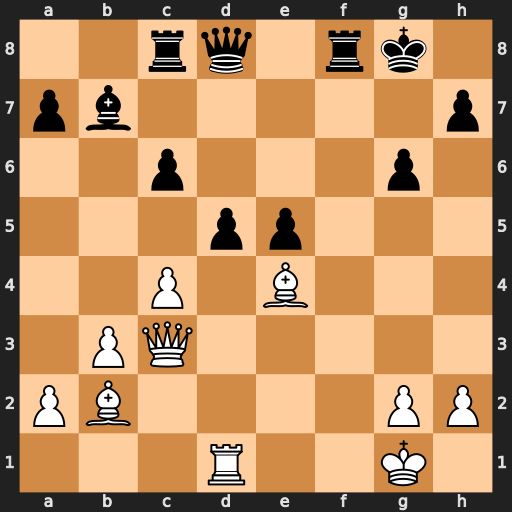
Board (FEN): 2rq1rk1/pb5p/2p3p1/3pp3/2P1B3/1PQ5/PB4PP/3R2K1
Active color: w
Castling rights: -
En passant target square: -
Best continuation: Qxe5 Qf6 Qxf6 Rxf6 Bxf6